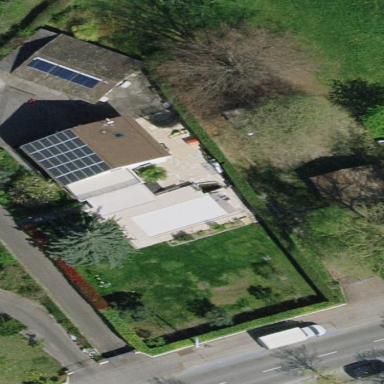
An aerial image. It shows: Garden enclosed by fence.